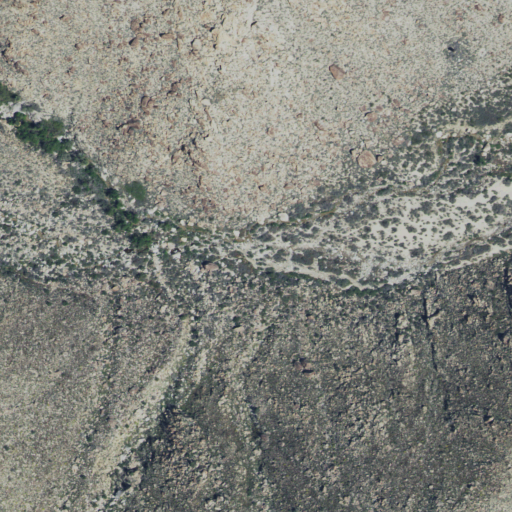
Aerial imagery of valley in California named South Fork Sheep Canyon containing shrub, barren land, grassland, and open development